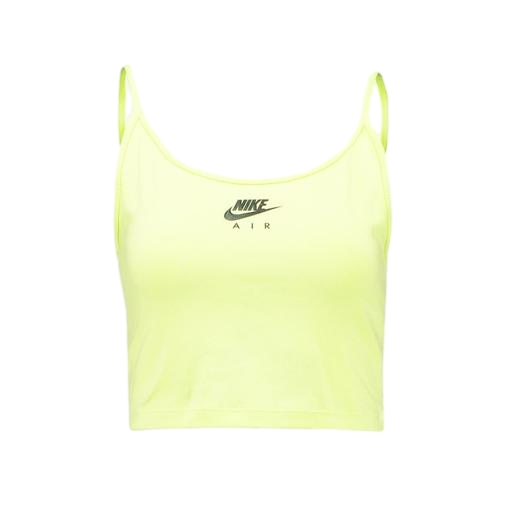
dri-fit tank, branded tank-top, sports bra tank, white background